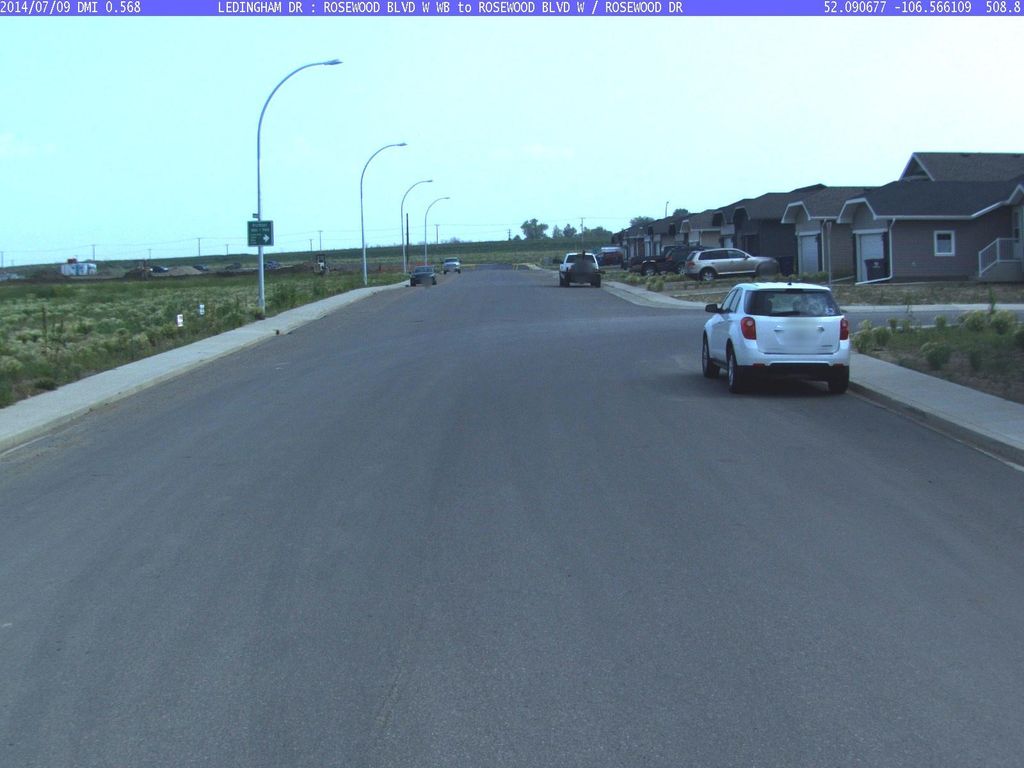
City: saskatoon